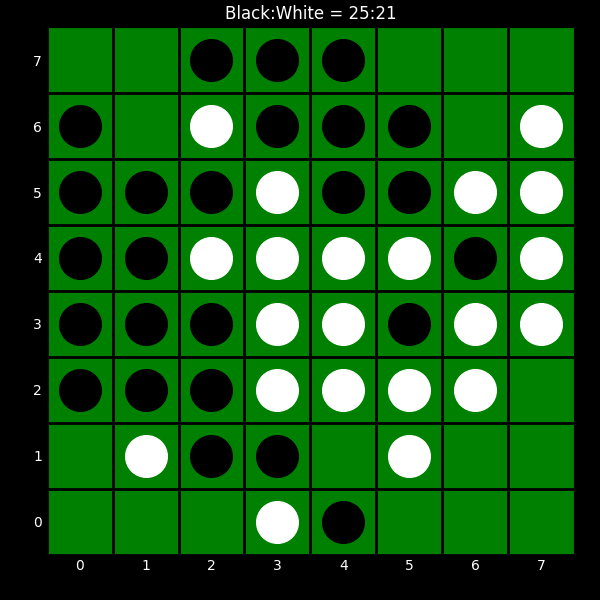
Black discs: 25
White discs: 21